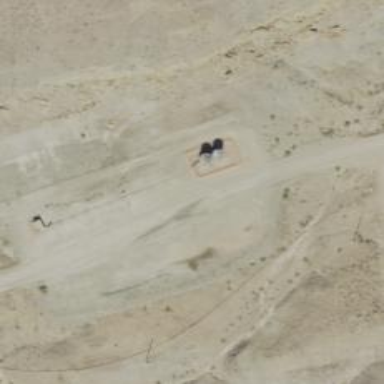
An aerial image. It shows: Petroleum well that is man-made.